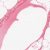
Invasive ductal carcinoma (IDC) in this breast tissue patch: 0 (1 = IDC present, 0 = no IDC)